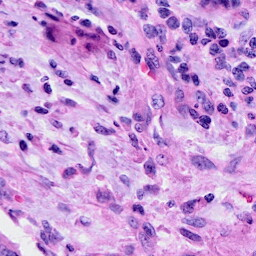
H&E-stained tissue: Cervix